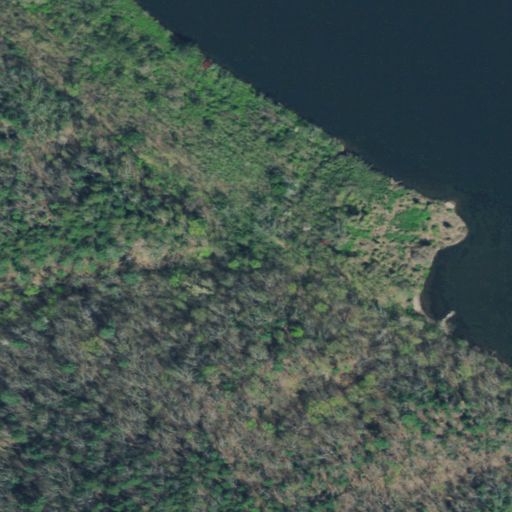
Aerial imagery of valley in Tennessee named Maroney Hollow containing mixed forest, deciduous forest, open water, and evergreen forest